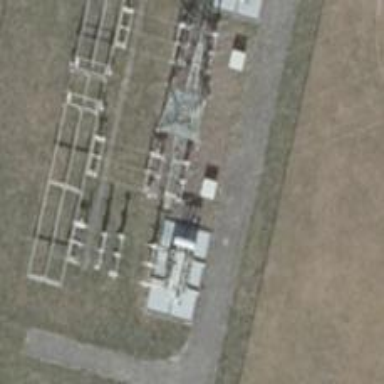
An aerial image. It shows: Three power lines with cables.